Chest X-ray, AP view. Patient: 54 years old, sex F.
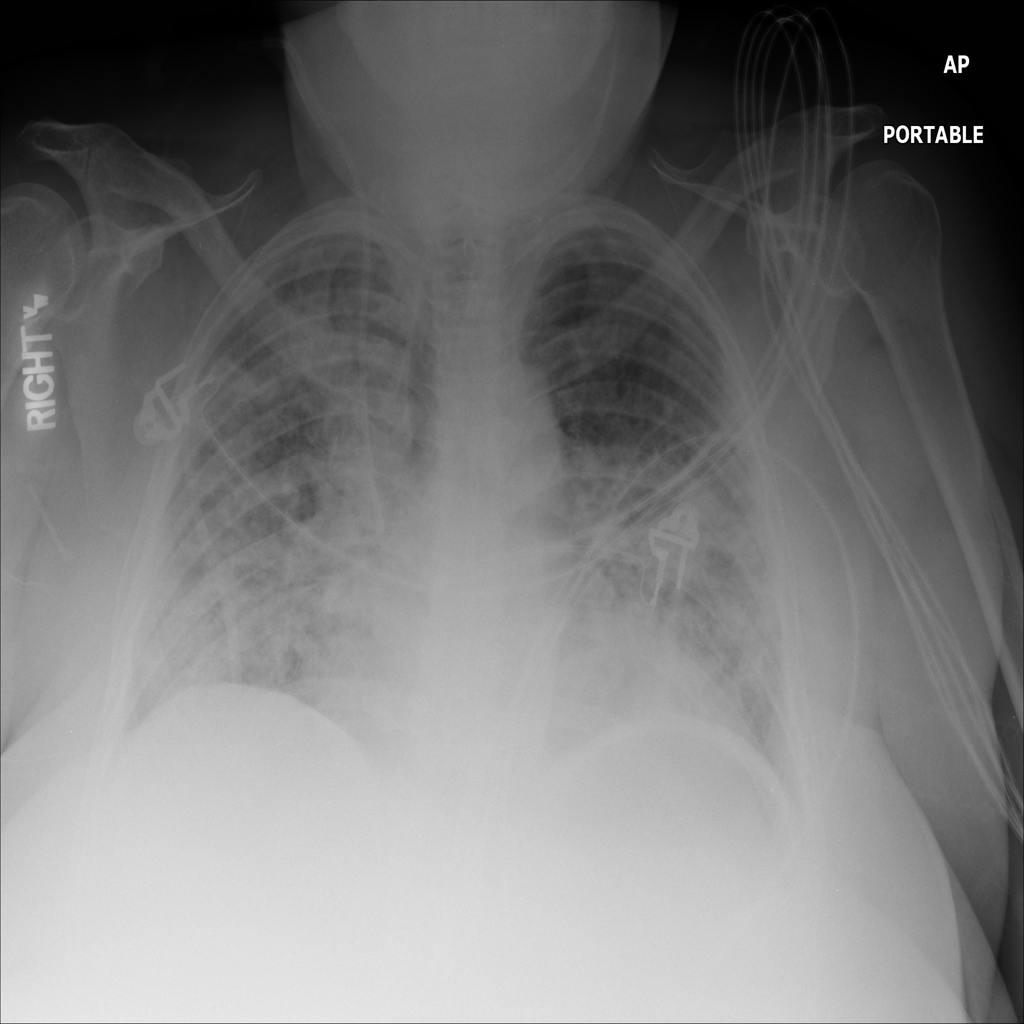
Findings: Infiltration